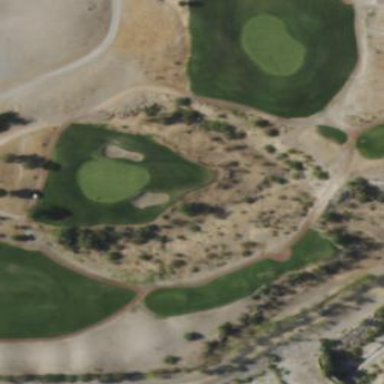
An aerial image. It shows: Rough area on grassy golf course.